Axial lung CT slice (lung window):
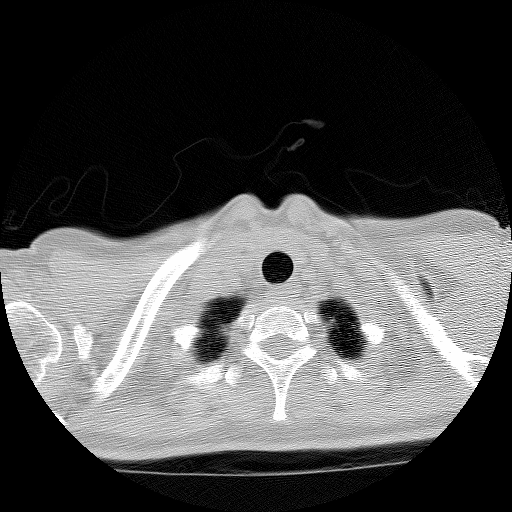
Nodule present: no